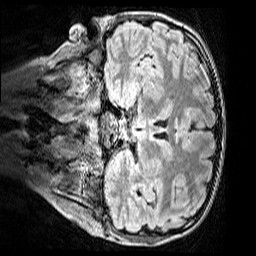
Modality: FLAIR
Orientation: coronal
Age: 11
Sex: male
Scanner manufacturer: siemens
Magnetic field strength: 3 T
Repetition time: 5 s
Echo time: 0.388 s